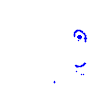
Particle: pion